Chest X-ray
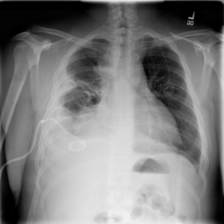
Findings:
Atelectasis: positive
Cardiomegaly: negative
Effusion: negative
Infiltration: positive
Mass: negative
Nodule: negative
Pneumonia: negative
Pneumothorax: negative
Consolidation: negative
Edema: negative
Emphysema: negative
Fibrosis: negative
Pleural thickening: negative
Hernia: negative